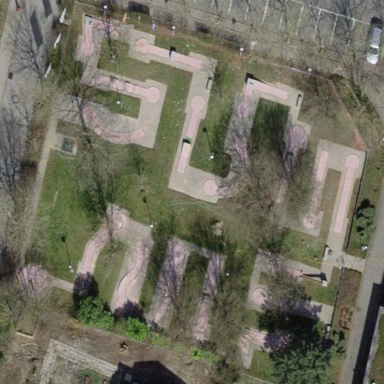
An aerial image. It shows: Miniature golf course.